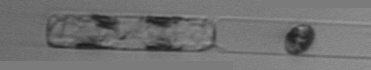
Label: Guinardia_delicatula_TAG_internal_parasite